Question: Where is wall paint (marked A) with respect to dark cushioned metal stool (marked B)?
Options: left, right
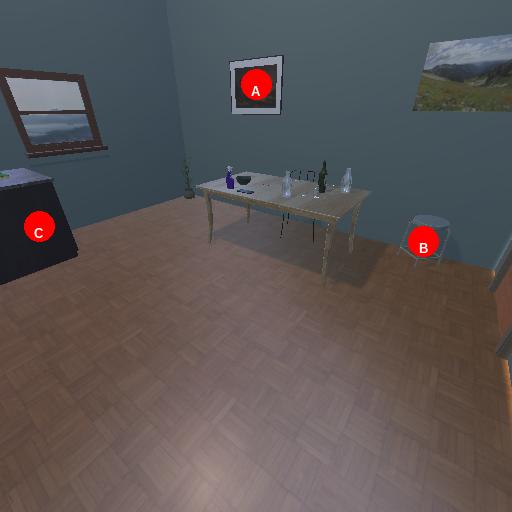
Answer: left